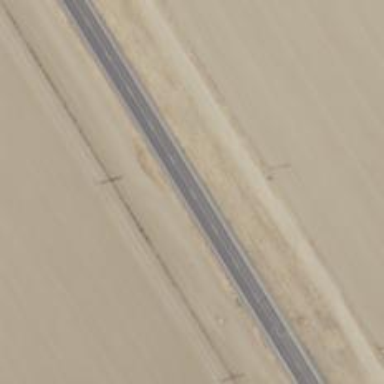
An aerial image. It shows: Primary road with asphalt surface.